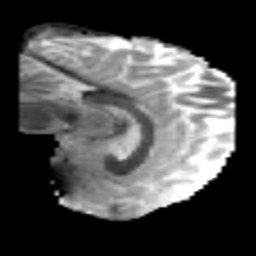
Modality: MD
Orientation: sagittal
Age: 27
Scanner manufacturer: philips
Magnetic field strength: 3 T
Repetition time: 8.538 s
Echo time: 0.1273 s